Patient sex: M
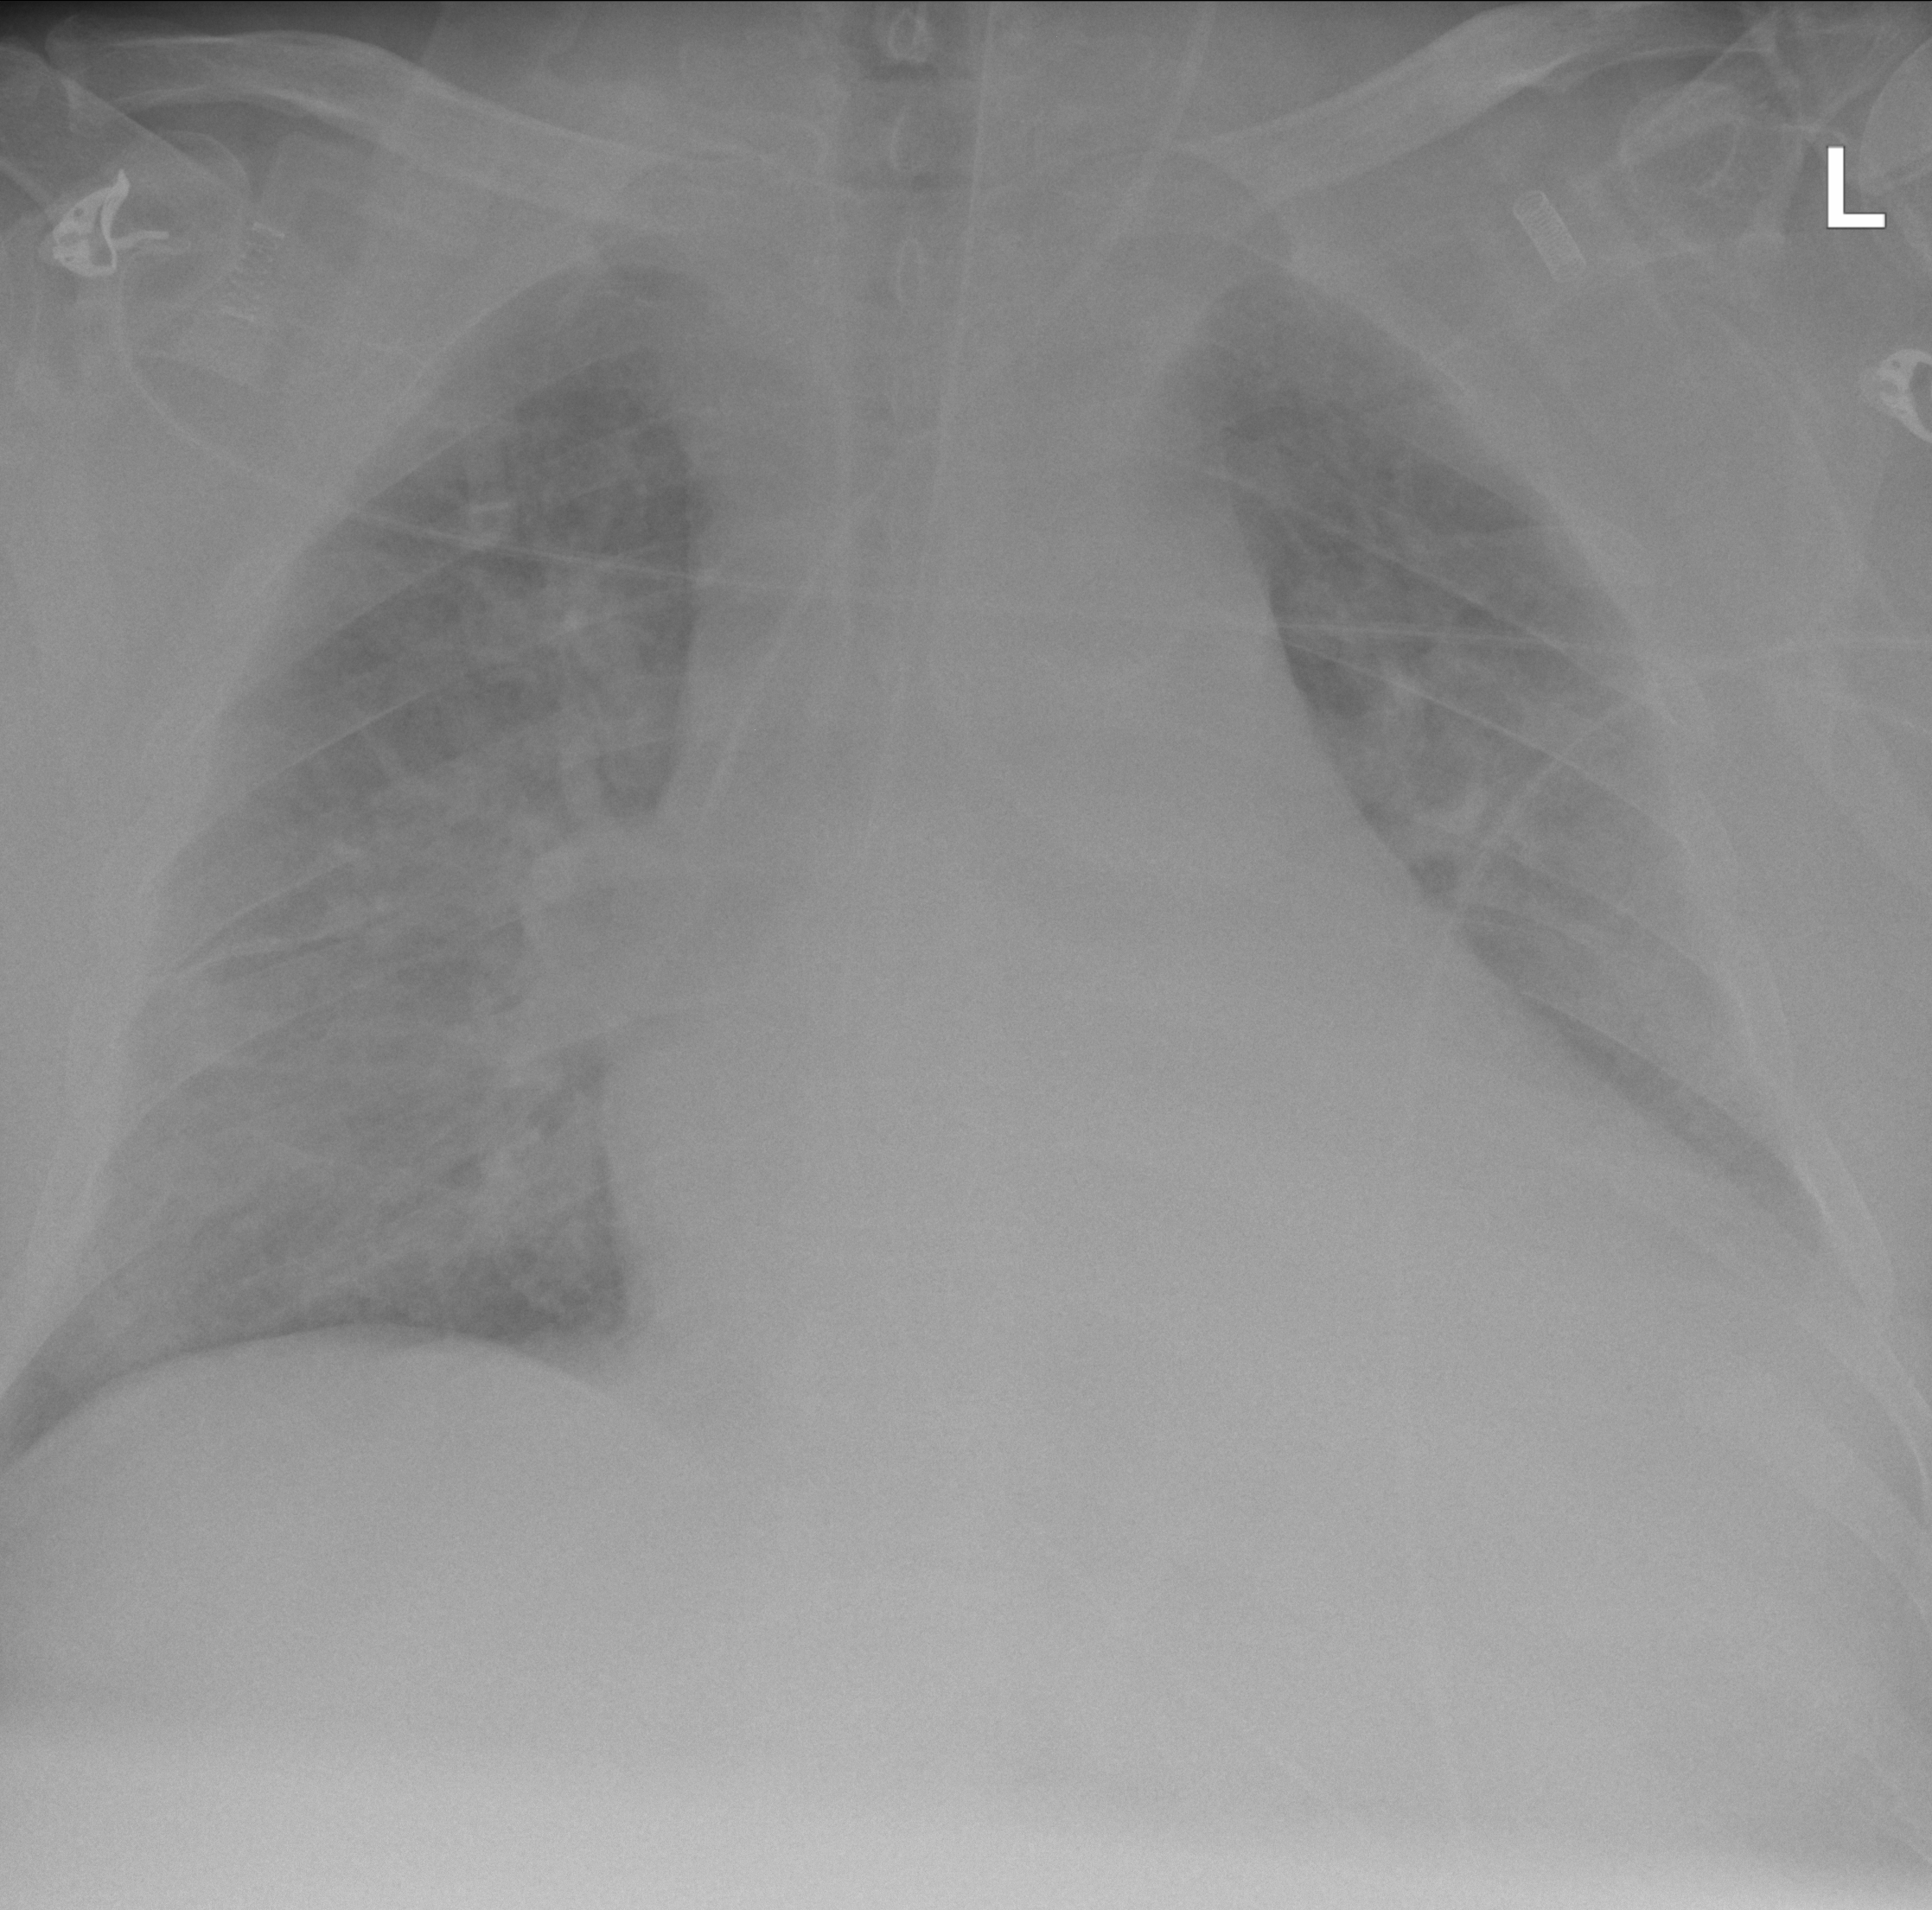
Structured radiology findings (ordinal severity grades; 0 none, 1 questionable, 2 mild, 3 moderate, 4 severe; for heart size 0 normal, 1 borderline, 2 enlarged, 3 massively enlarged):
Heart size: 3
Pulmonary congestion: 3
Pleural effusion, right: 0
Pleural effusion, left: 3
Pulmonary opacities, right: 3
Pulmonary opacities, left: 3
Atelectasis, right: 3
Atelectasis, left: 3